Question: I am having a lot of trouble aligning my output to the terminal. I want to print a vector of vectors viz 'vector< vector<double> > myvec;' to the output where myvec[i] occupies the ith row on the terminal. The vectors composing 'myvec' have size 3
This is the way I am trying to print it.
'''
for(unsigned int i=0; i<myvec.size() ; ++i )
{
cout<<myvec[i][0]<<" "
<<myvec[i][1]<<" "
<<myvec[i][2]<<'
';
}
'''
When I print this to output only the myvec[i][0] column of numbers is aligned properly. The rest of the numbers look messy. Is there a good way to align this output?
(Ignore the 0.7 printed to the right on line 5 of image)

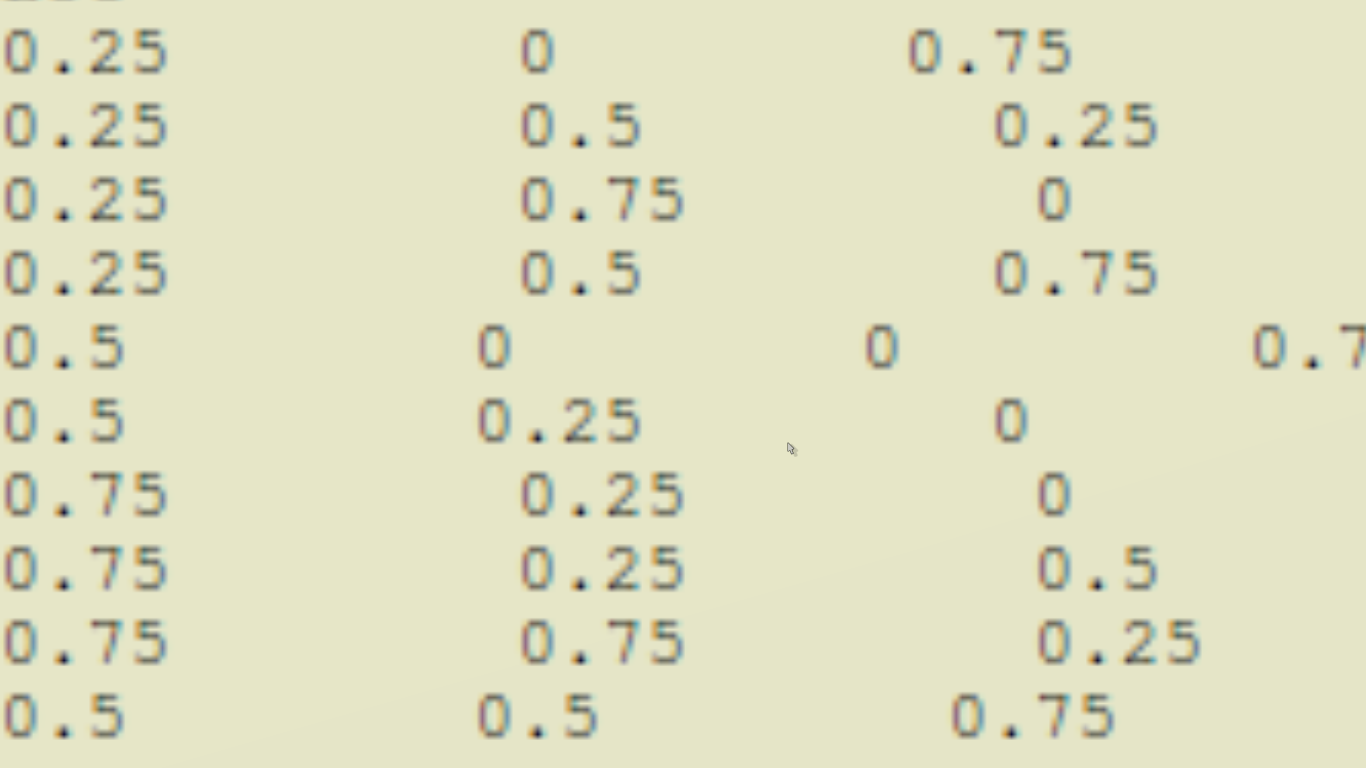
Answer: You can use 'setw()' to set the minimum number of characters you want to be written and 'left' to output the data to the left. Like this:
'''
cout << setw(8) << left << myvec[i][0];
'''
This should fill the empty space with spaces but if not, then you can do:
'''
cout << setw(8) << left << setfill(' ') << myvec[i][0];
'''
You will need to '#include <iomanip>' for this.